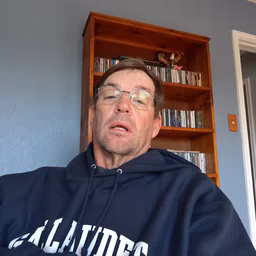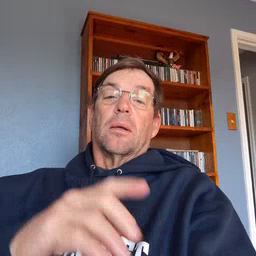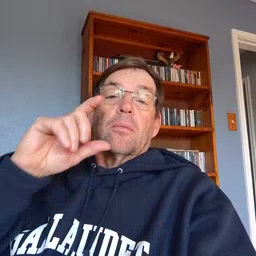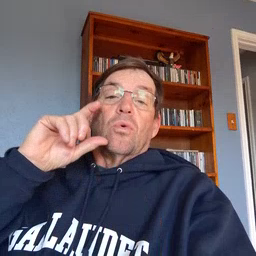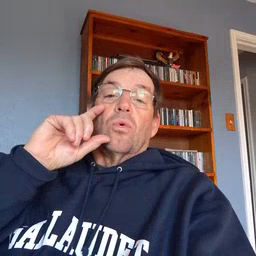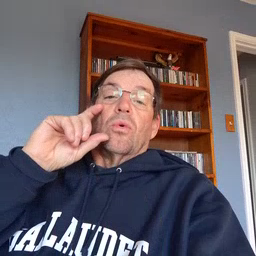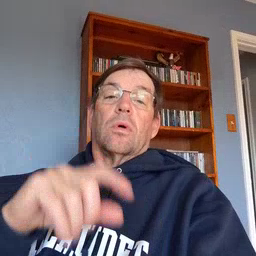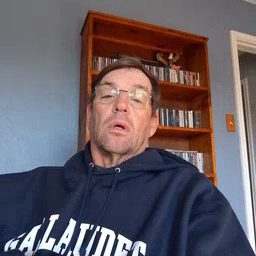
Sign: moon